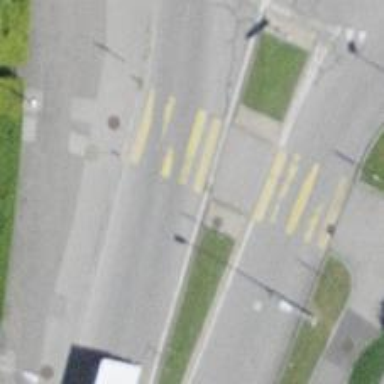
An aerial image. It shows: Zebra crossing on the road.